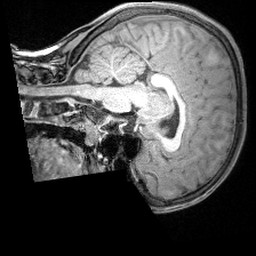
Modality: T1w
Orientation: sagittal
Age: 10
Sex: male
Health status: ill
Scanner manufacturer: siemens
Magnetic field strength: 3 T
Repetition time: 1.6 s
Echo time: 0.00179 s